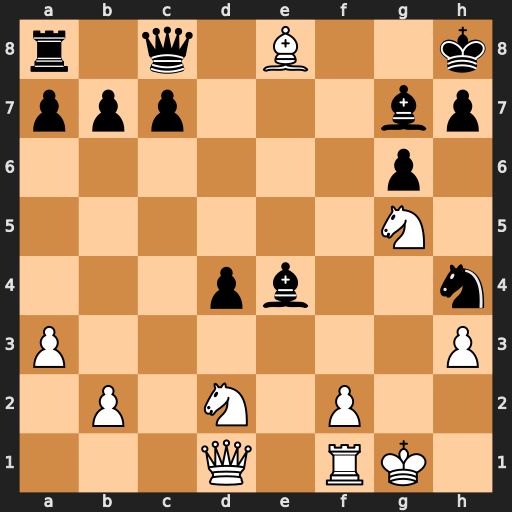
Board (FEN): r1q1B2k/ppp3bp/6p1/6N1/3pb2n/P6P/1P1N1P2/3Q1RK1
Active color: w
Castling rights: -
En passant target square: -
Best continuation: Nf7+ Kg8 Qb3